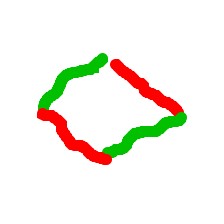
Shape: rhombus